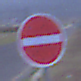
Verkehrszeichen: VerbotDerEinfahrt
Umgebung: Outdoor, Urban
Tageszeit: SunriseSunset
Wetter: Overcast
Licht: Natural
Jahreszeit: NotSpecified
Kontrast: LowContrast